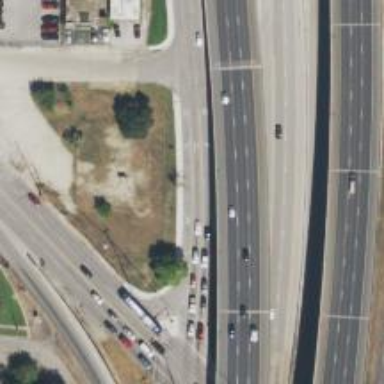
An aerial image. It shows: Secondary road with asphalt surface and frontage road.